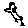
Label: bird